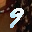
Label: 9